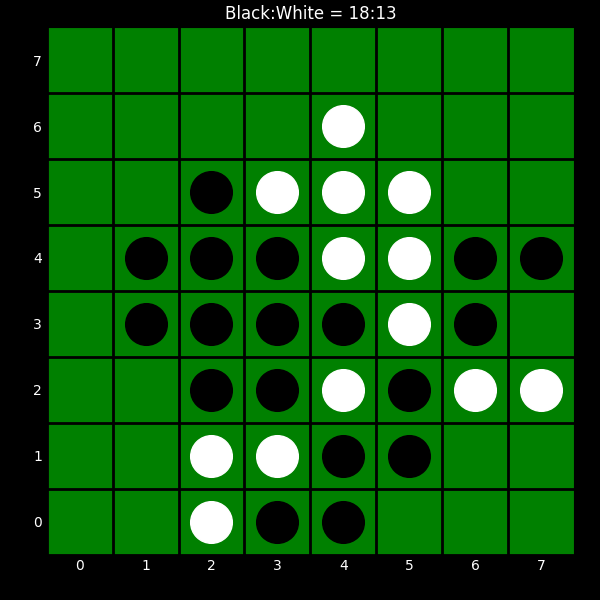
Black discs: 18
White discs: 13